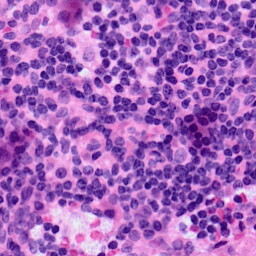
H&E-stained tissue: LymphNode